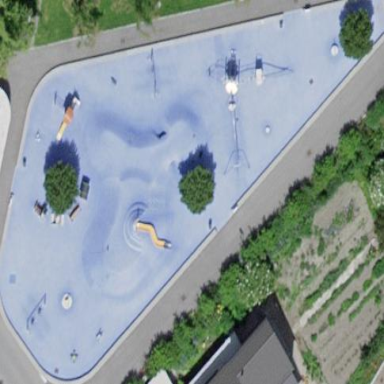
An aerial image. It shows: Playground area for leisure land.